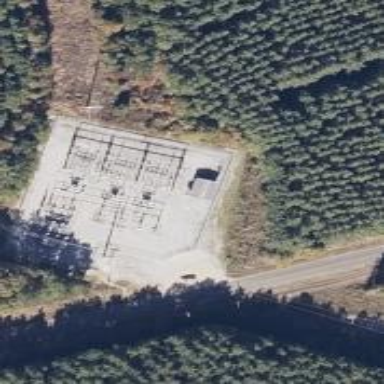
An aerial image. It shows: Substation for switching with surrounding fence.